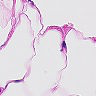
Metastatic tissue present: no